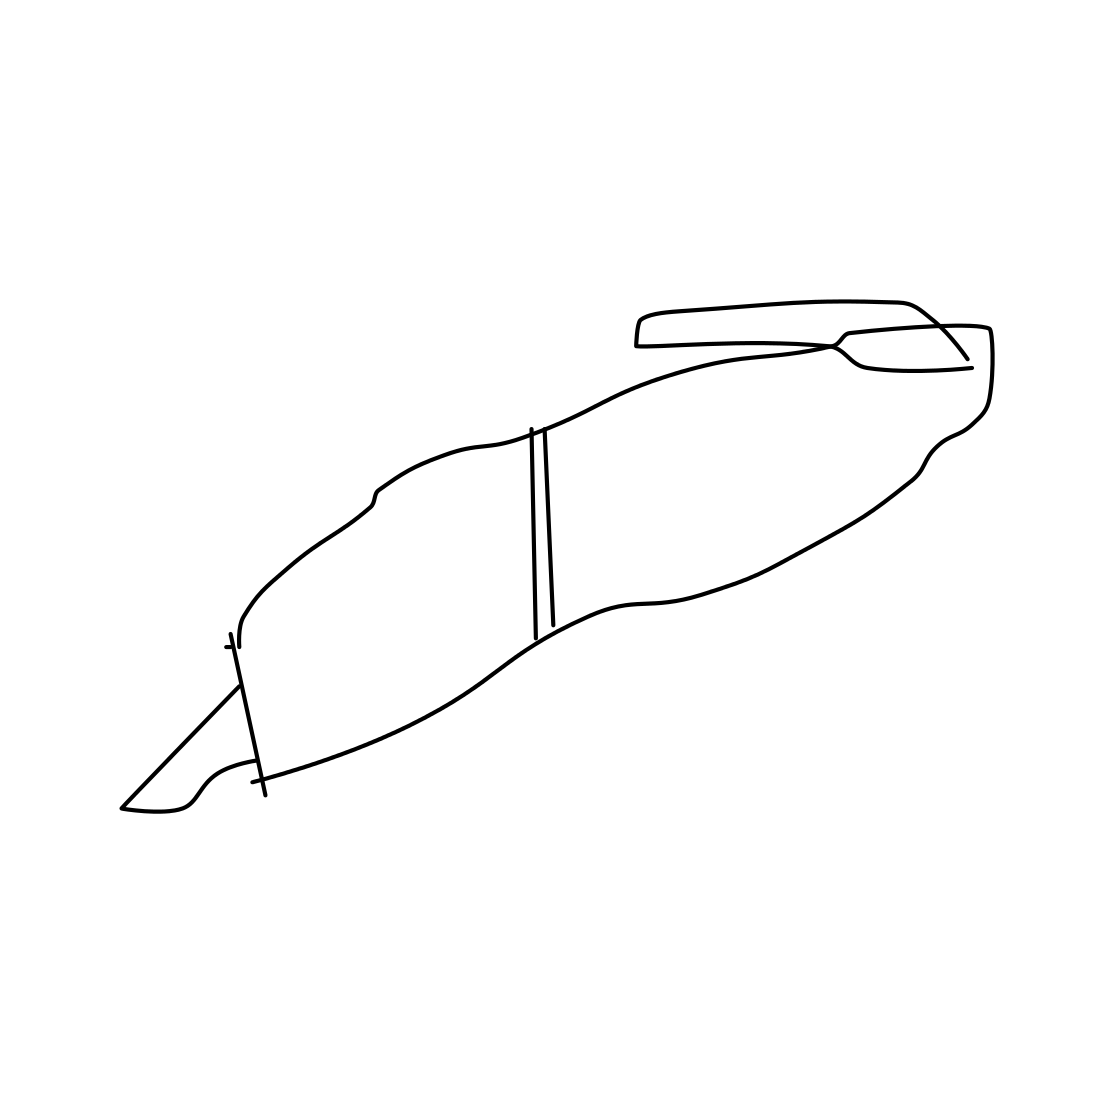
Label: pen